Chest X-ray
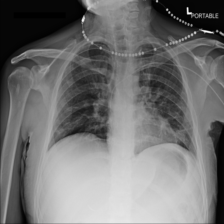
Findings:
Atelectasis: negative
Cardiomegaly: negative
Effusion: negative
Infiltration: negative
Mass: negative
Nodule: negative
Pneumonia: negative
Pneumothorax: negative
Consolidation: negative
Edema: negative
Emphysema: negative
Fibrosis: negative
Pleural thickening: negative
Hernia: negative